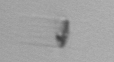
Label: Skeletonema